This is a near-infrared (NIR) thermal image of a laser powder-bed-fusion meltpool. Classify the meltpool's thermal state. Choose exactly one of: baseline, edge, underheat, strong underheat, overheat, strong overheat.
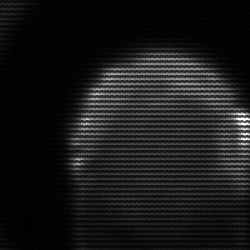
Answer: edge